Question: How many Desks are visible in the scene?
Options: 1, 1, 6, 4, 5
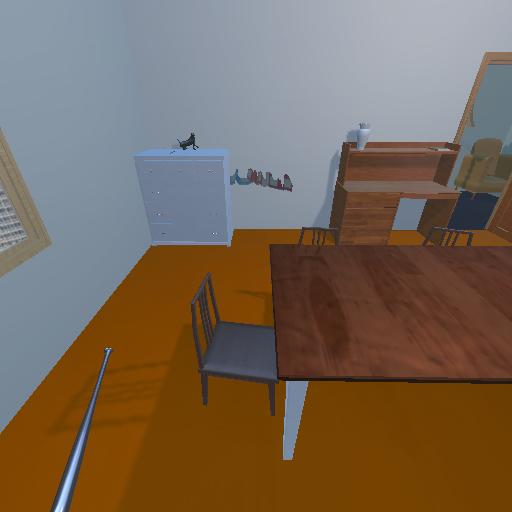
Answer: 1